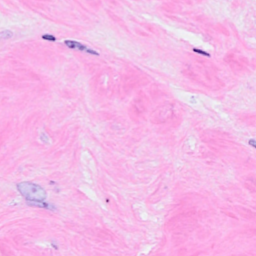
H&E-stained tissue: Breast